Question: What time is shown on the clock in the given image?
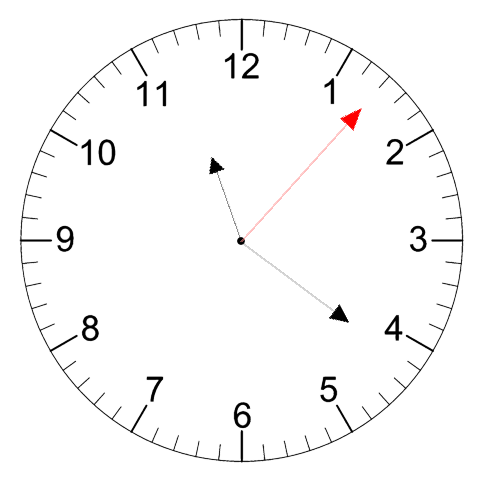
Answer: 11:21:07